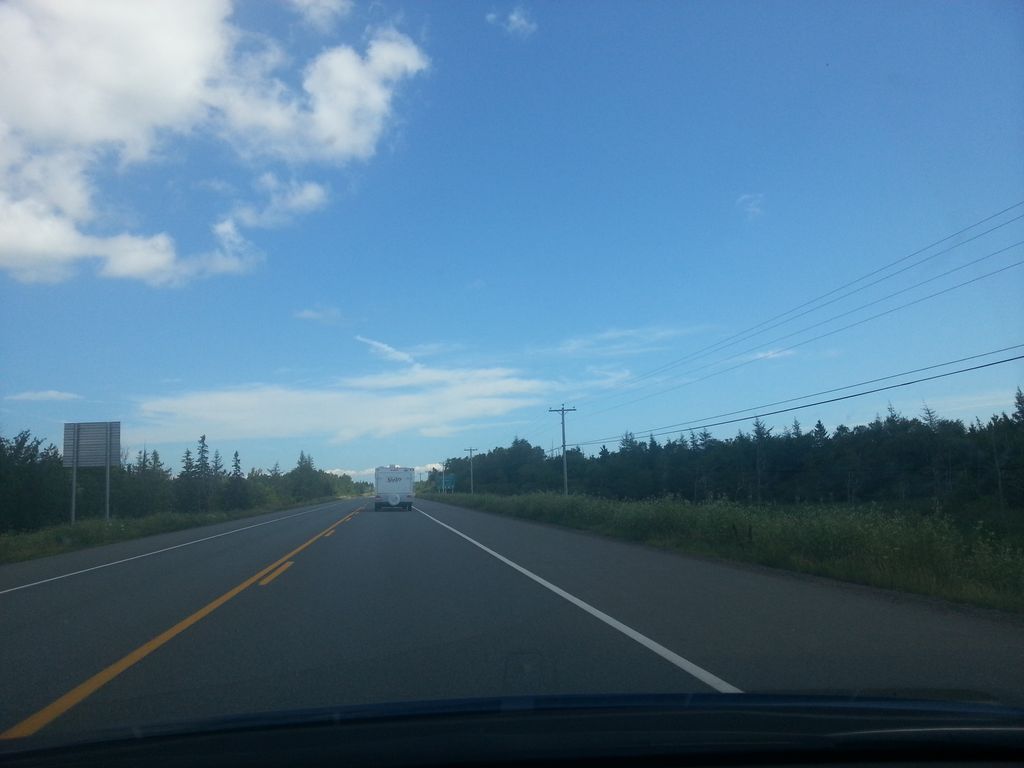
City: charlottetown